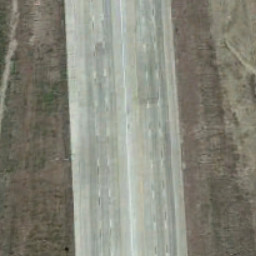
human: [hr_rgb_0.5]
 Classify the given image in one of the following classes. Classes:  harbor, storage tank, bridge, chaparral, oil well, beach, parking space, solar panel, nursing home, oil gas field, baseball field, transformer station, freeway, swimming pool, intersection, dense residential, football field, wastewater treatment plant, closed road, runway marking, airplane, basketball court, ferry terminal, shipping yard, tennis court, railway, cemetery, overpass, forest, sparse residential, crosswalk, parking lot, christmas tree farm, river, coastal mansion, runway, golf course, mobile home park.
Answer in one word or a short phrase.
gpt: freeway